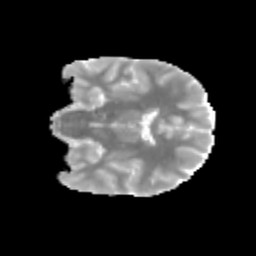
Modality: MD
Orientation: coronal
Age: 12
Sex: female
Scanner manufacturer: siemens
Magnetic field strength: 3 T
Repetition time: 3.8 s
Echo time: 0.07 s